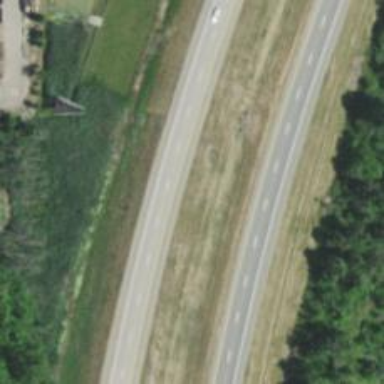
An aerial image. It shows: Trunk highway with expressway features. It is dual carriageway.